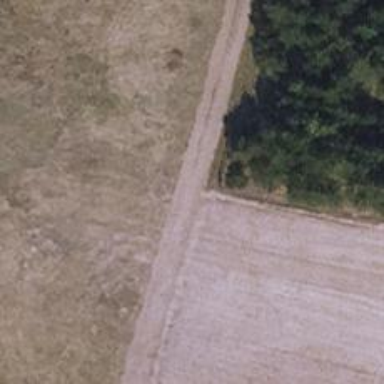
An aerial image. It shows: Sandy track with grade 4 tracktype.